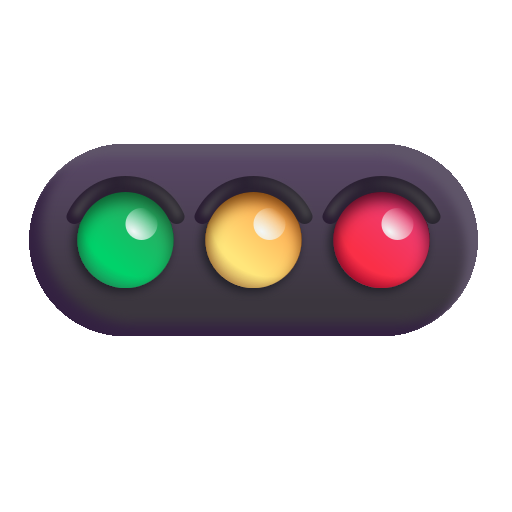
horizontal traffic light color